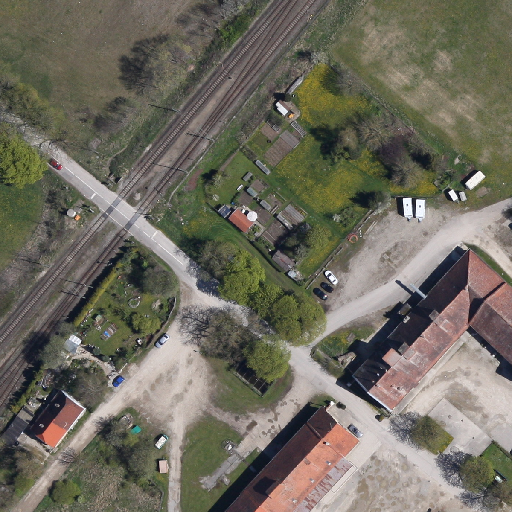
Referring expression: light-duty vehicle driving on the road